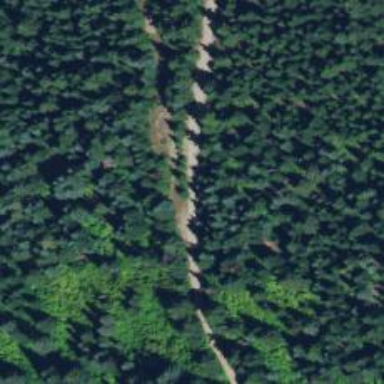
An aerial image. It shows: Path with excellent trail visibility.